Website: home-depot
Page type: newsletter-management
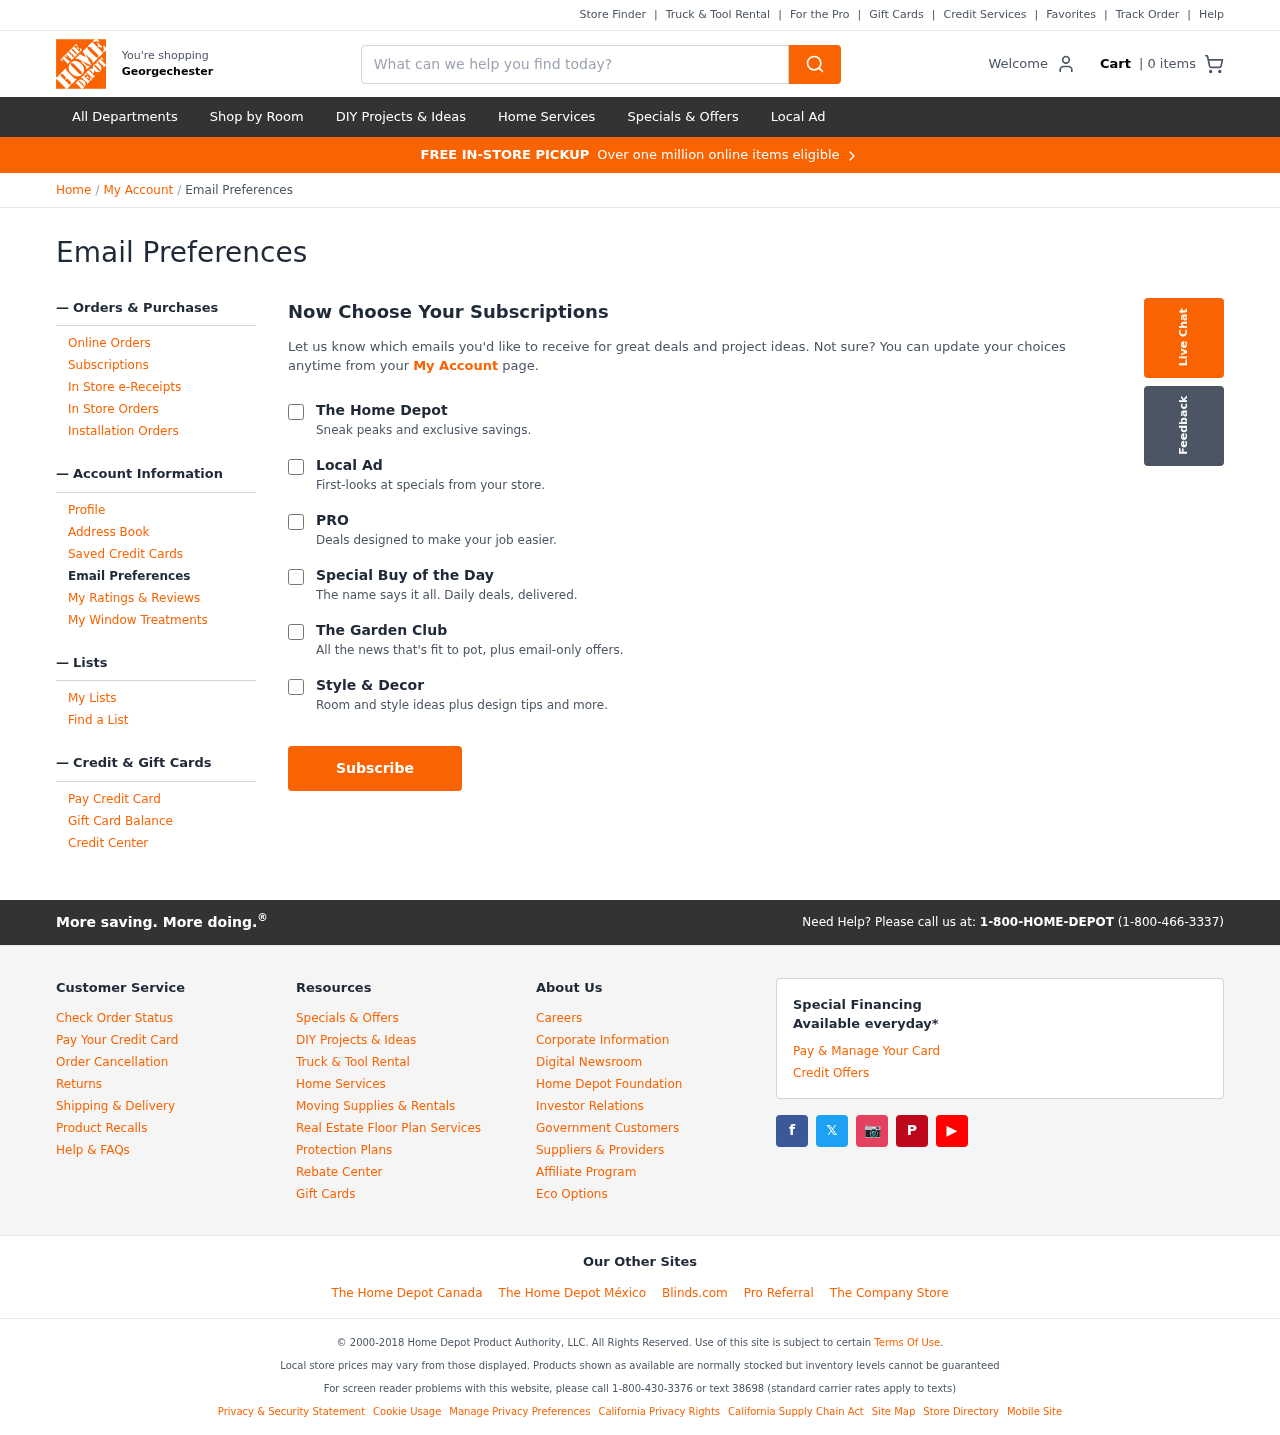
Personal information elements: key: PII_CITY
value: Georgechester
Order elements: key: ORDER_NUM_ITEMS
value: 0
Search elements: key: HEADER_SEARCH
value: What can we help you find today?